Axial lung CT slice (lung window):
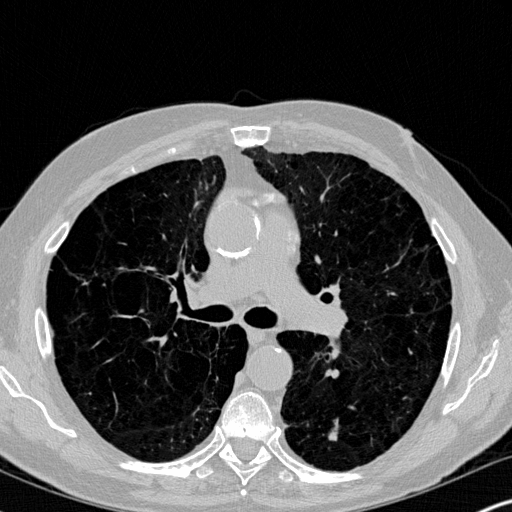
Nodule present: yes
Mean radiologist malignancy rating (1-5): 3.5